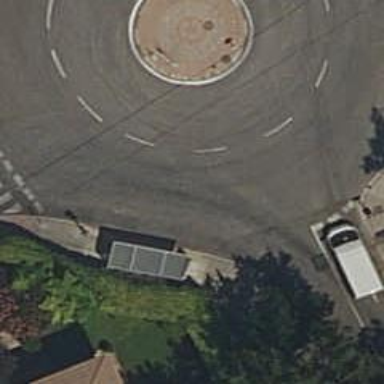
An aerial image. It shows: Roundabout on residential road.